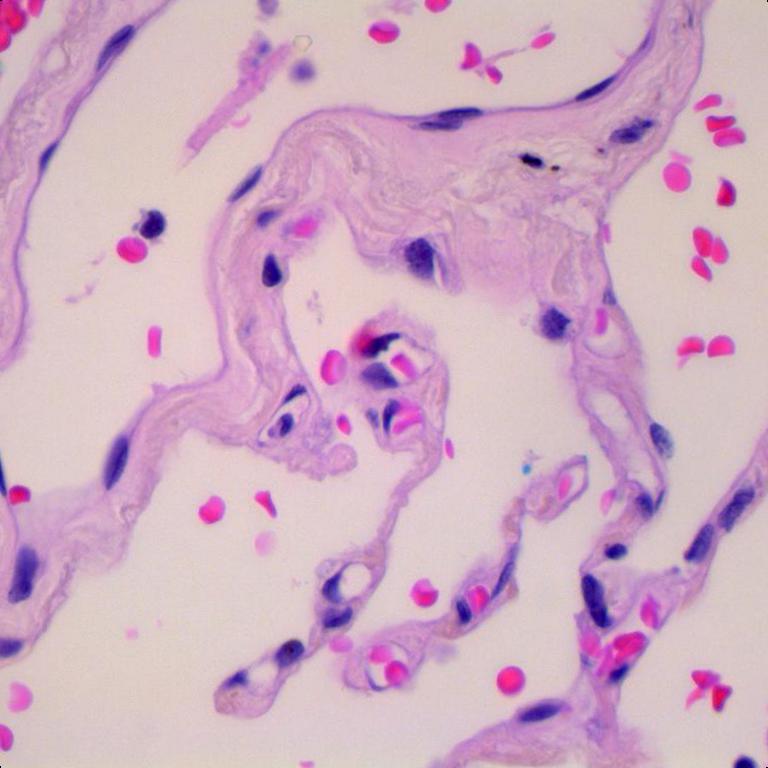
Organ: lung
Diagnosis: benign